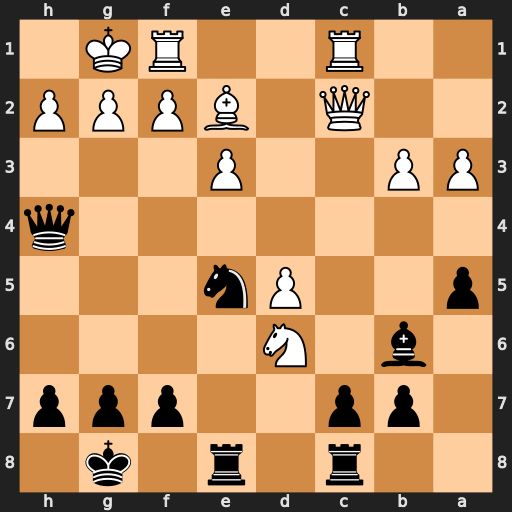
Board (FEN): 2r1r1k1/1pp2ppp/1b1N4/p2Pn3/7q/PP2P3/2Q1BPPP/2R2RK1
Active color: b
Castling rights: -
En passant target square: -
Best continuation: cxd6 Qxc8 Rxc8 Rxc8+ Bd8